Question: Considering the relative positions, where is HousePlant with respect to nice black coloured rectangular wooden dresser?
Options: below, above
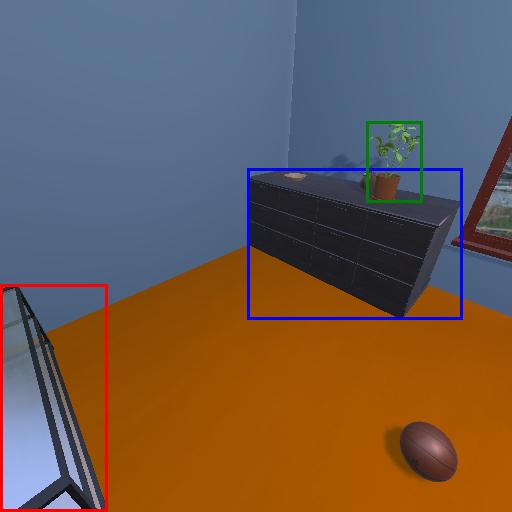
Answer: below